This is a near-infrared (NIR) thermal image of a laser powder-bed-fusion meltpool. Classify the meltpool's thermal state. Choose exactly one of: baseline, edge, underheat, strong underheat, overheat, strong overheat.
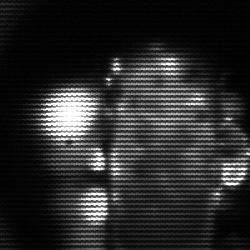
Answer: strong underheat